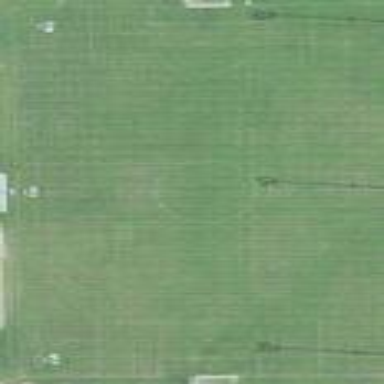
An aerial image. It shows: Grass pitch used for soccer.